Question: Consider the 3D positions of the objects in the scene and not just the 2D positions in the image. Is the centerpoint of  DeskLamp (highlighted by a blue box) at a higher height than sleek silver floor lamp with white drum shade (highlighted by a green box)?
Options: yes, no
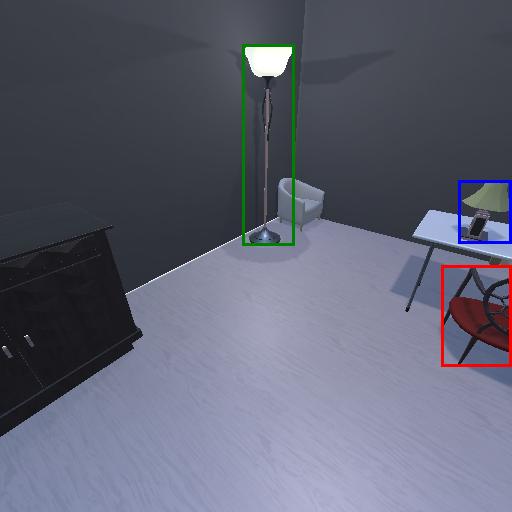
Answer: yes